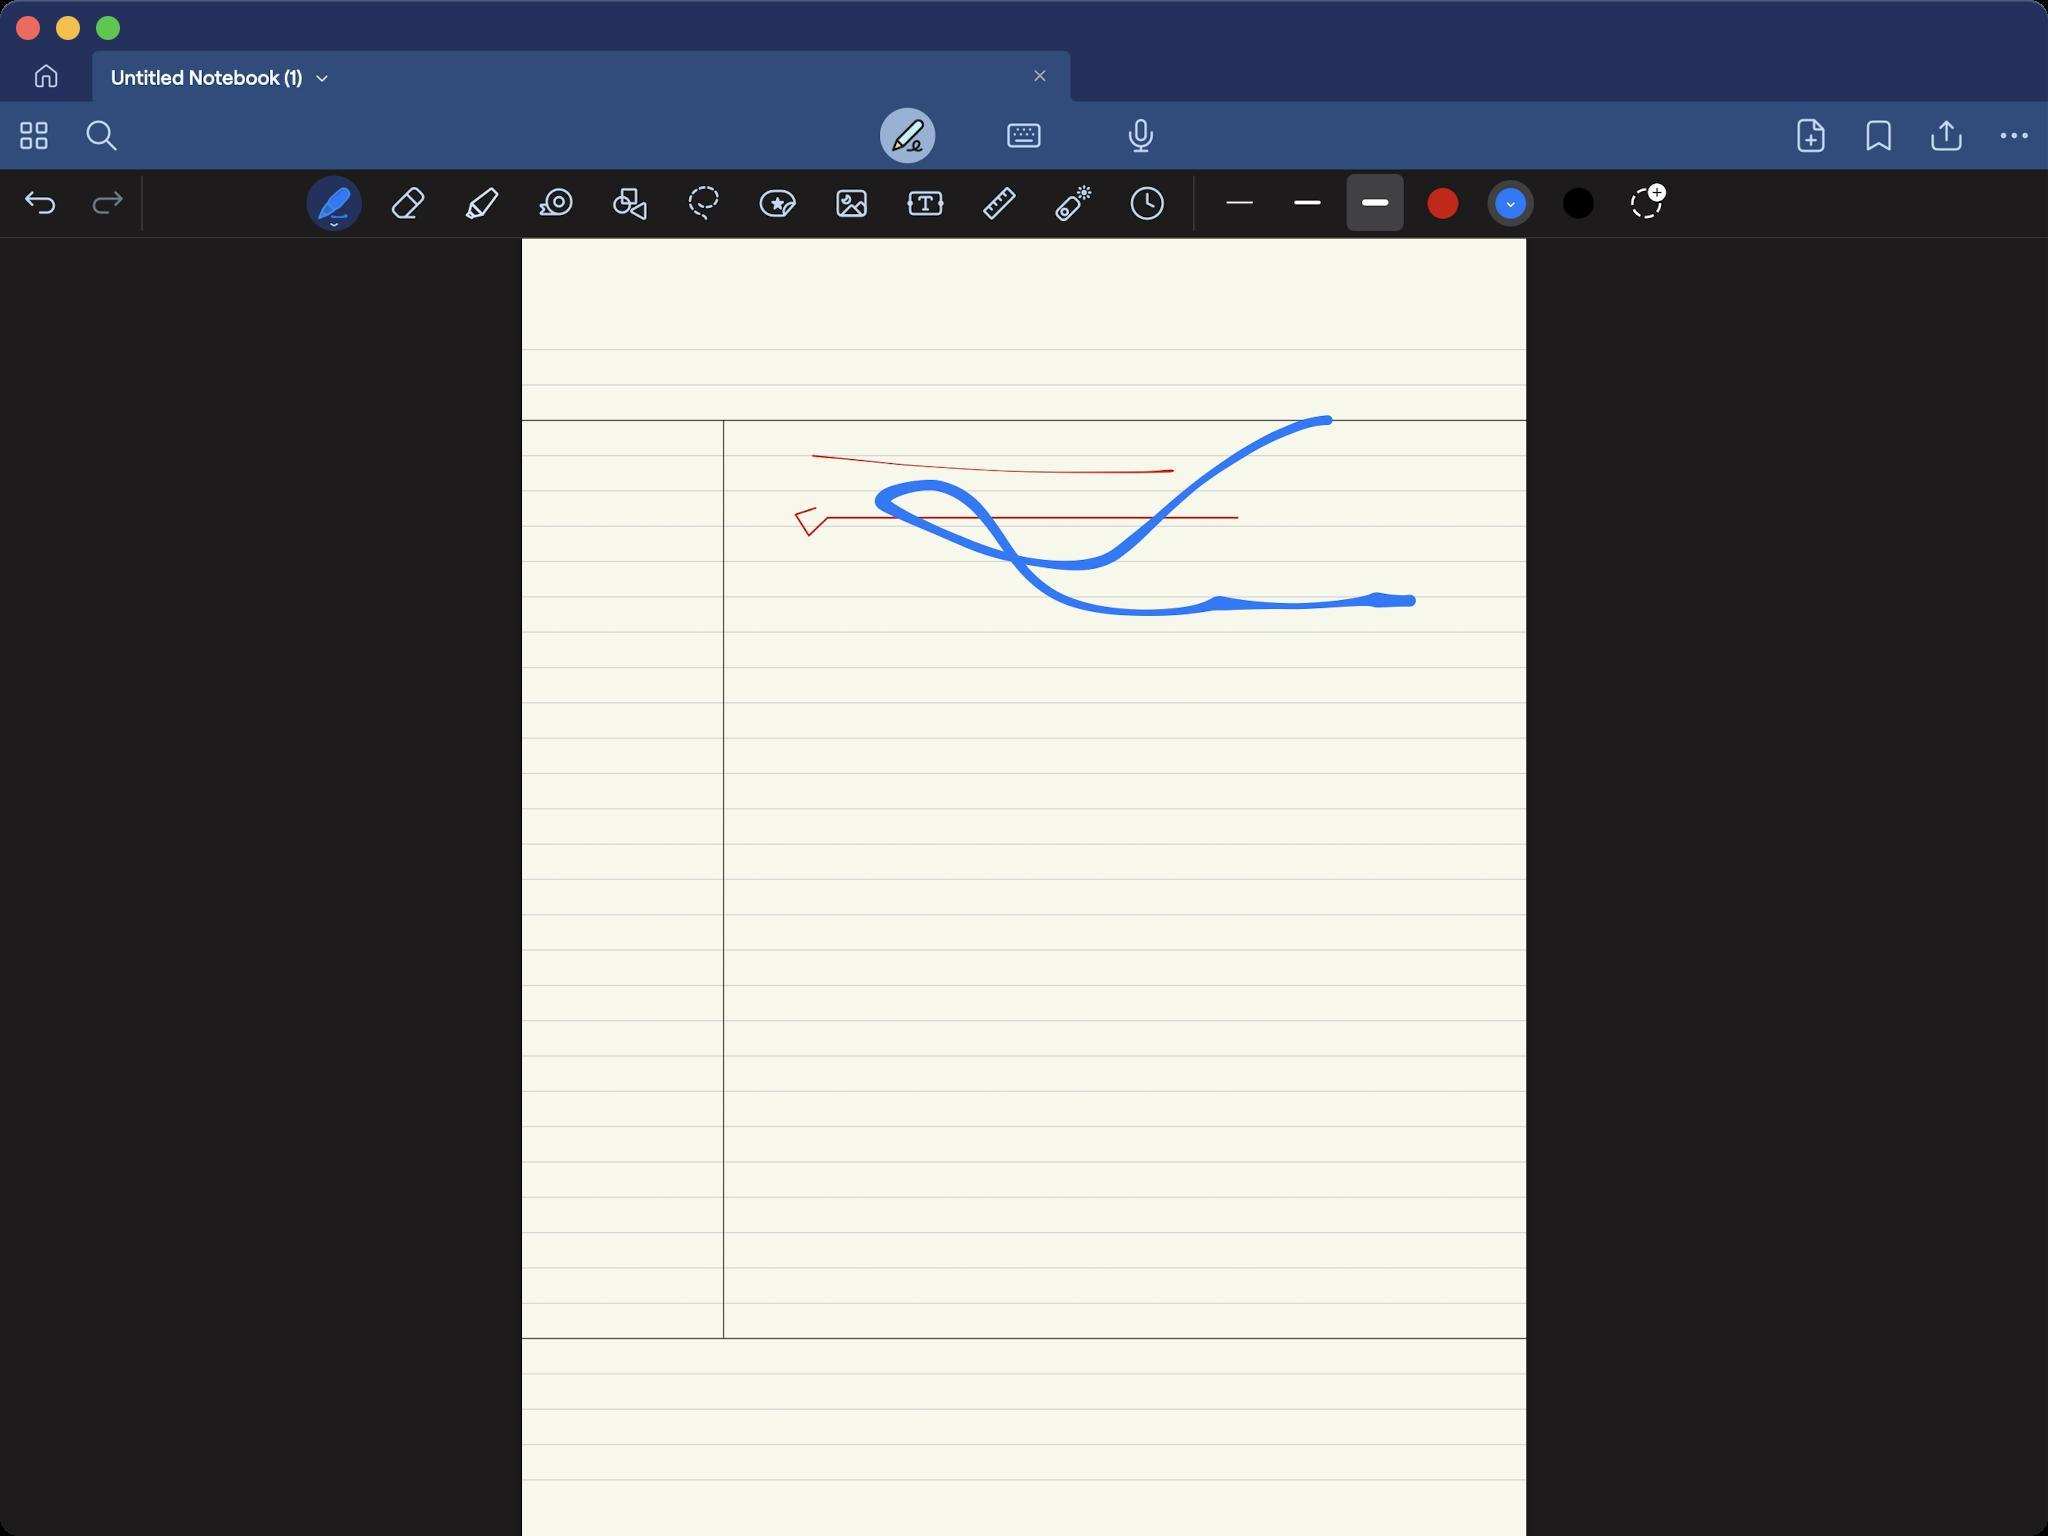
Accessibility tree:
{"name": "Untitled_Notebook_(1)", "role": "AXWindow", "description": null, "role_description": "standard window", "value": null, "position": "352.00;95.00", "size": "1024;768", "children": [{"name": null, "role": "AXGroup", "description": null, "role_description": "group", "value": null, "position": "0.00;0.00", "size": "1024;768", "children": [{"name": null, "role": "AXGroup", "description": null, "role_description": "group", "value": null, "position": "0.00;0.00", "size": "1024;28", "children": []}, {"name": null, "role": "AXGroup", "description": null, "role_description": "group", "value": null, "position": "0.00;0.00", "size": "1024;15", "children": []}, {"name": null, "role": "AXGroup", "description": null, "role_description": "group", "value": null, "position": "0.00;0.00", "size": "1024;768", "children": [{"name": null, "role": "AXButton", "description": "Home", "role_description": "button", "value": null, "position": "0.00;25.41", "size": "46;25", "children": []}, {"name": null, "role": "AXGroup", "description": null, "role_description": "collection", "value": null, "position": "46.20;25.41", "size": "978;25", "children": [{"name": null, "role": "AXStaticText", "description": "Tab Untitled Notebook (1)", "role_description": "text", "value": null, "position": "46.20;25.41", "size": "489;25", "children": []}]}, {"name": null, "role": "AXGroup", "description": "Toolbar", "role_description": "group", "value": null, "position": "0.00;50.82", "size": "1024;34", "children": [{"name": null, "role": "AXGroup", "description": null, "role_description": "group", "value": null, "position": "0.00;50.82", "size": "1024;34", "children": [{"name": null, "role": "AXButton", "description": "Study Navigator", "role_description": "button", "value": null, "position": "0.00;53.13", "size": "34;29", "children": []}, {"name": null, "role": "AXButton", "description": "Search", "role_description": "button", "value": null, "position": "33.88;53.13", "size": "34;29", "children": []}, {"name": null, "role": "AXButton", "description": "Read only", "role_description": "button", "value": null, "position": "436.59;53.13", "size": "34;29", "children": []}, {"name": null, "role": "AXButton", "description": "typing", "role_description": "button", "value": null, "position": "495.11;53.13", "size": "34;29", "children": []}, {"name": null, "role": "AXButton", "description": "Record", "role_description": "button", "value": null, "position": "553.63;53.13", "size": "34;29", "children": []}, {"name": null, "role": "AXButton", "description": "Add", "role_description": "button", "value": null, "position": "888.58;53.90", "size": "34;28", "children": []}, {"name": null, "role": "AXButton", "description": "Bookmark", "role_description": "button", "value": null, "position": "922.46;53.90", "size": "34;28", "children": []}, {"name": null, "role": "AXButton", "description": "Share", "role_description": "button", "value": null, "position": "956.34;53.90", "size": "34;28", "children": []}, {"name": null, "role": "AXButton", "description": "More", "role_description": "button", "value": null, "position": "990.22;53.90", "size": "34;28", "children": []}]}]}, {"name": null, "role": "AXGroup", "description": null, "role_description": "group", "value": null, "position": "0.00;84.70", "size": "1024;34", "children": [{"name": null, "role": "AXGroup", "description": null, "role_description": "group", "value": "undoRedoStackView", "position": "0.00;84.70", "size": "74;34", "children": [{"name": null, "role": "AXButton", "description": "tool undo", "role_description": "button", "value": null, "position": "3.08;84.70", "size": "34;34", "children": []}, {"name": null, "role": "AXButton", "description": "tool redo", "role_description": "button", "value": null, "position": "36.96;84.70", "size": "34;34", "children": []}]}, {"name": null, "role": "AXGroup", "description": null, "role_description": "group", "value": "toolsStackView", "position": "150.15;84.70", "size": "447;34", "children": [{"name": null, "role": "AXButton", "description": "tool fountainpen", "role_description": "button", "value": null, "position": "153.23;84.70", "size": "28;34", "children": []}, {"name": null, "role": "AXButton", "description": "tool segment eraser", "role_description": "button", "value": null, "position": "190.19;84.70", "size": "28;34", "children": []}, {"name": null, "role": "AXButton", "description": "tool highlighter", "role_description": "button", "value": null, "position": "227.15;84.70", "size": "28;34", "children": []}, {"name": null, "role": "AXButton", "description": "tool tape", "role_description": "button", "value": null, "position": "264.11;84.70", "size": "28;34", "children": []}, {"name": null, "role": "AXButton", "description": "tool shapes", "role_description": "button", "value": null, "position": "301.07;84.70", "size": "28;34", "children": []}, {"name": null, "role": "AXButton", "description": "tool lasso", "role_description": "button", "value": null, "position": "338.03;84.70", "size": "28;34", "children": []}, {"name": null, "role": "AXButton", "description": "tool elements", "role_description": "button", "value": null, "position": "374.99;84.70", "size": "28;34", "children": []}, {"name": null, "role": "AXButton", "description": "tool image", "role_description": "button", "value": null, "position": "411.95;84.70", "size": "28;34", "children": []}, {"name": null, "role": "AXButton", "description": "tool texttool", "role_description": "button", "value": null, "position": "448.91;84.70", "size": "28;34", "children": []}, {"name": null, "role": "AXButton", "description": "tool ruler", "role_description": "button", "value": null, "position": "485.87;84.70", "size": "28;34", "children": []}, {"name": null, "role": "AXButton", "description": "tool laser", "role_description": "button", "value": null, "position": "522.83;84.70", "size": "28;34", "children": []}, {"name": null, "role": "AXButton", "description": "tool timer", "role_description": "button", "value": null, "position": "559.79;84.70", "size": "28;34", "children": []}]}, {"name": null, "role": "AXGroup", "description": null, "role_description": "group", "value": "penSizeAndColorStackView", "position": "596.75;84.70", "size": "427;34", "children": [{"name": null, "role": "AXGroup", "description": null, "role_description": "collection", "value": null, "position": "602.91;84.70", "size": "421;34", "children": [{"name": null, "role": "AXGroup", "description": null, "role_description": "group", "value": null, "position": "605.99;87.78", "size": "28;28", "children": [{"name": null, "role": "AXButton", "description": "Thickness picker 1", "role_description": "button", "value": "0.3 mm", "position": "605.22;81.62", "size": "29;39", "children": []}]}, {"name": null, "role": "AXGroup", "description": null, "role_description": "group", "value": null, "position": "639.87;87.78", "size": "28;28", "children": [{"name": null, "role": "AXButton", "description": "Thickness picker 2", "role_description": "button", "value": "0.9 mm", "position": "639.10;81.62", "size": "29;39", "children": []}]}, {"name": null, "role": "AXGroup", "description": null, "role_description": "group", "value": null, "position": "673.75;87.78", "size": "28;28", "children": [{"name": null, "role": "AXButton", "description": "Thickness picker 3", "role_description": "button", "value": "1.5 mm", "position": "672.98;81.62", "size": "29;39", "children": []}]}, {"name": null, "role": "AXGroup", "description": null, "role_description": "group", "value": null, "position": "707.63;87.78", "size": "28;28", "children": [{"name": null, "role": "AXButton", "description": "Color picker 1", "role_description": "button", "value": "Red 82% Green 0% Blue 0%", "position": "707.63;87.78", "size": "28;28", "children": []}]}, {"name": null, "role": "AXGroup", "description": null, "role_description": "group", "value": null, "position": "741.51;87.78", "size": "28;28", "children": [{"name": null, "role": "AXButton", "description": "Color picker 2", "role_description": "button", "value": "Red 0% Green 48% Blue 100%", "position": "741.51;87.78", "size": "28;28", "children": []}]}, {"name": null, "role": "AXGroup", "description": null, "role_description": "group", "value": null, "position": "775.39;87.78", "size": "28;28", "children": [{"name": null, "role": "AXButton", "description": "Color picker 3", "role_description": "button", "value": "Red 0% Green 0% Blue 0%", "position": "775.39;87.78", "size": "28;28", "children": []}]}, {"name": null, "role": "AXGroup", "description": null, "role_description": "group", "value": null, "position": "809.27;87.78", "size": "28;28", "children": [{"name": null, "role": "AXButton", "description": "Add new color", "role_description": "button", "value": "Add new color", "position": "809.27;87.78", "size": "28;28", "children": []}]}]}]}]}, {"name": null, "role": "AXStaticText", "description": "Document Content Area", "role_description": "text", "value": null, "position": "0.00;118.97", "size": "1024;649", "children": []}]}]}, {"name": null, "role": "AXButton", "description": null, "role_description": "close button", "value": null, "position": "7.00;6.00", "size": "14;16", "children": []}, {"name": null, "role": "AXButton", "description": null, "role_description": "full screen button", "value": null, "position": "47.00;6.00", "size": "14;16", "children": [{"name": null, "role": "AXGroup", "description": null, "role_description": "group", "value": null, "position": "47.00;6.00", "size": "14;16", "children": [{"name": null, "role": "AXGroup", "description": null, "role_description": "group", "value": null, "position": "47.00;6.00", "size": "14;16", "children": []}]}]}, {"name": null, "role": "AXButton", "description": null, "role_description": "minimize button", "value": null, "position": "27.00;6.00", "size": "14;16", "children": []}]}